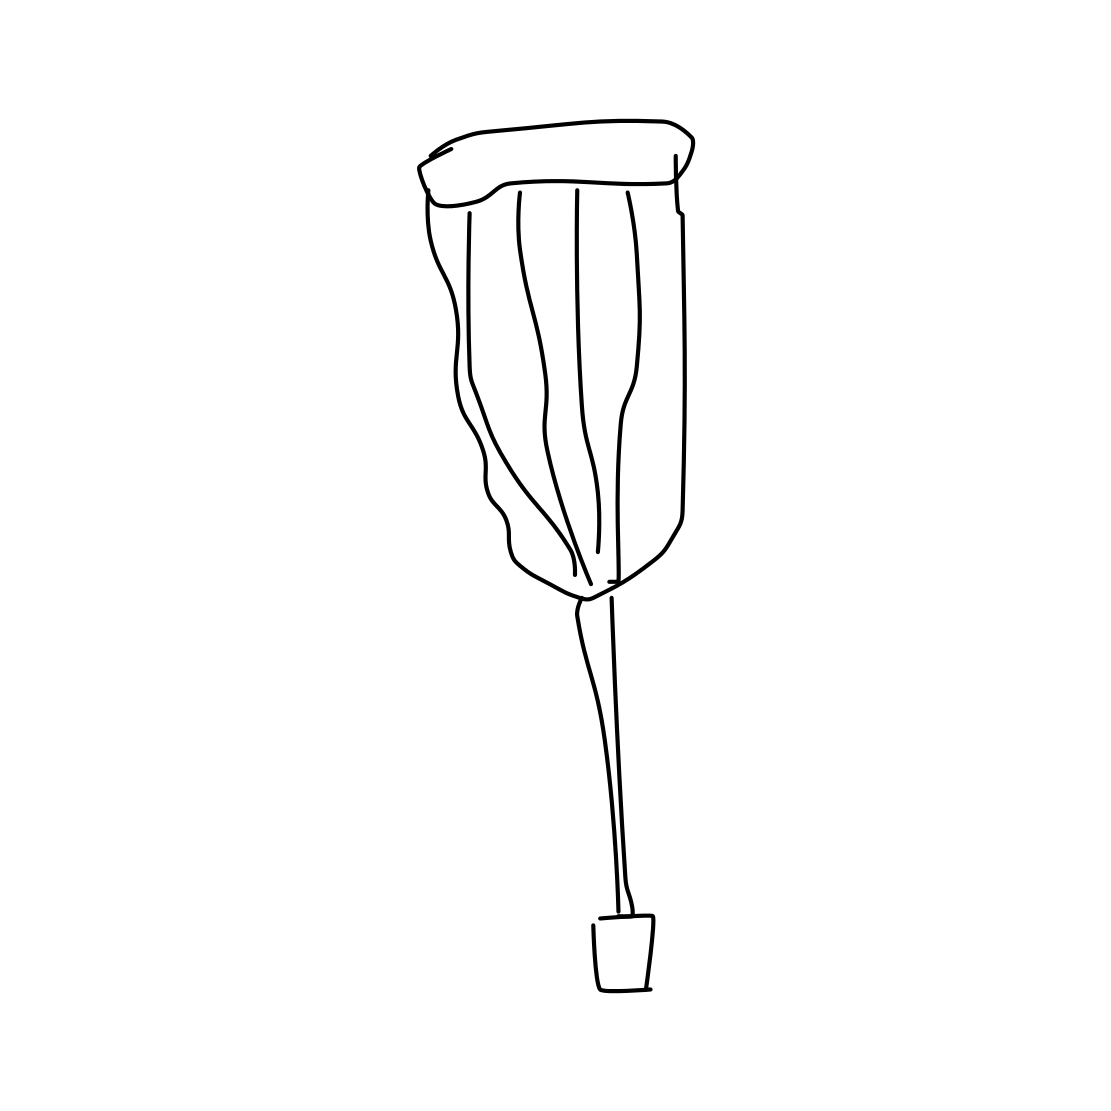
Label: screwdriver